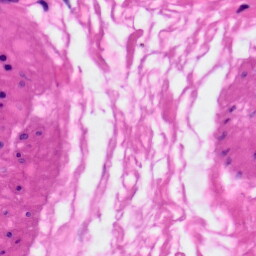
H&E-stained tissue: Skin